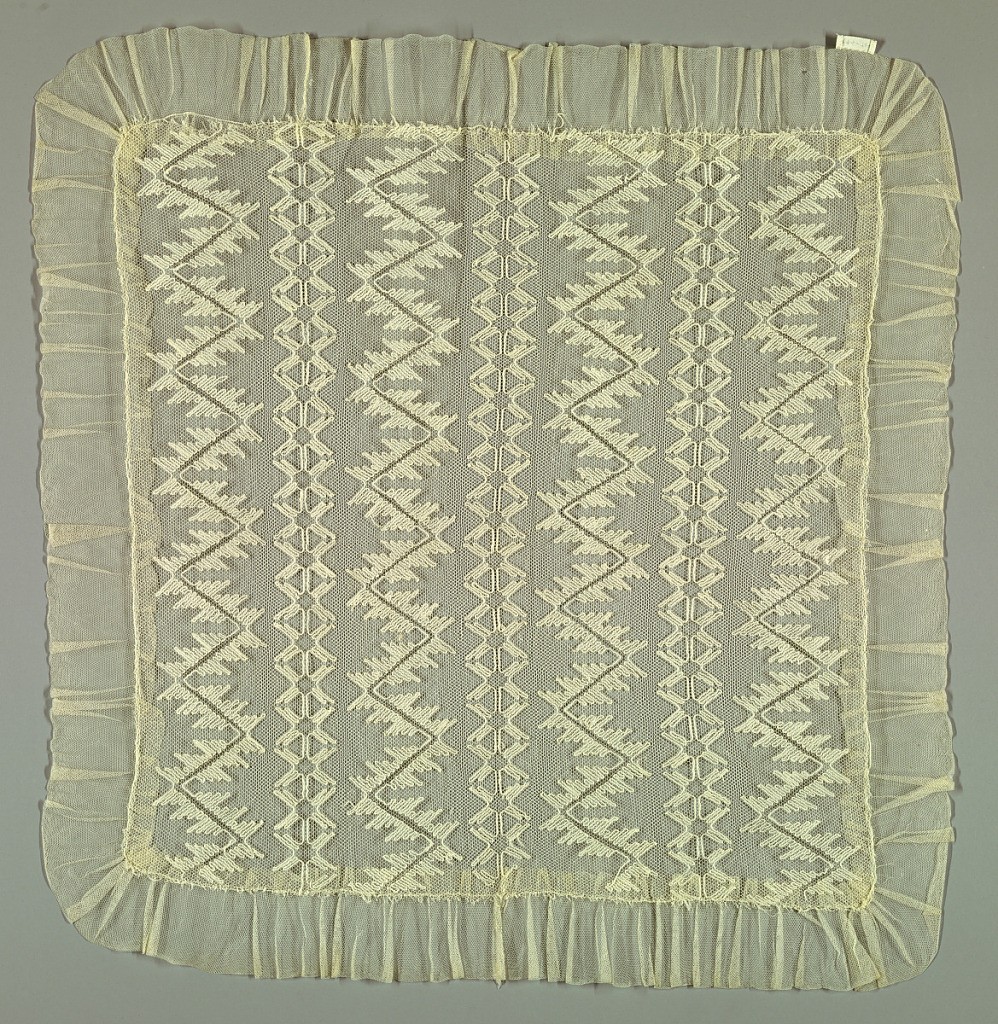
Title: Square
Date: ca. 1880
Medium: linen Technique: linen embroidery on linen net
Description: Embroidery in design of zigzag bands and stars on plain net and bordered with ruffle of plain net.